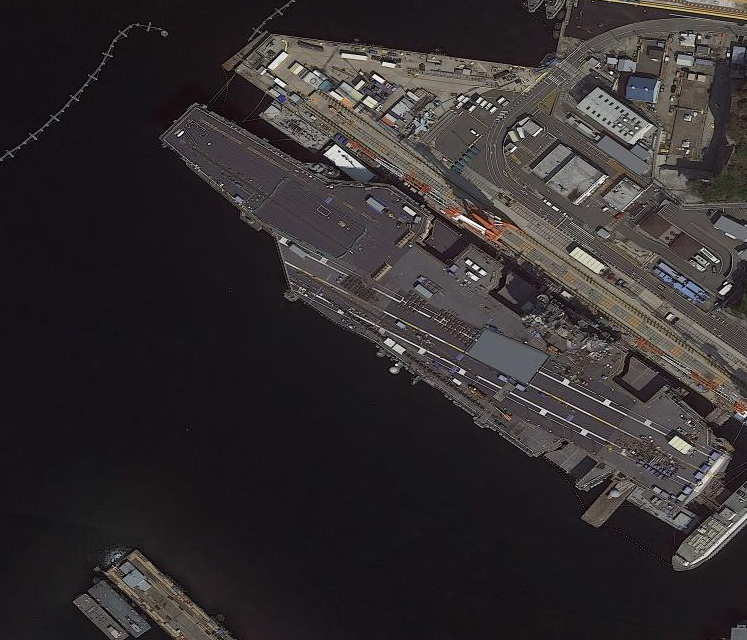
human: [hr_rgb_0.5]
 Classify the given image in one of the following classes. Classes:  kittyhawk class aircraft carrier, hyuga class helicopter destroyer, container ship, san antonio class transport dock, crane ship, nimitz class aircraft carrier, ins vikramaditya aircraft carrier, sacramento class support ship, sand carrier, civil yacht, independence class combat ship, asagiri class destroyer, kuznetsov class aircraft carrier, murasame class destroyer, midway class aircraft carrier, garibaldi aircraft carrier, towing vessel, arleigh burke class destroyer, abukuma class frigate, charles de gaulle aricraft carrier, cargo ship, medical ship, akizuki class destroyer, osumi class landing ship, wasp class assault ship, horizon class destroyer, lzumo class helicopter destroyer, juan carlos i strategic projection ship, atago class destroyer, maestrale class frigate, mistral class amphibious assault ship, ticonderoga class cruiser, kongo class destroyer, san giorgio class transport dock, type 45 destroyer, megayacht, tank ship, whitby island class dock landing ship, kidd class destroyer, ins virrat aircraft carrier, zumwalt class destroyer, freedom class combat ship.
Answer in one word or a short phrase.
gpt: Nimitz class aircraft carrier